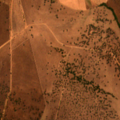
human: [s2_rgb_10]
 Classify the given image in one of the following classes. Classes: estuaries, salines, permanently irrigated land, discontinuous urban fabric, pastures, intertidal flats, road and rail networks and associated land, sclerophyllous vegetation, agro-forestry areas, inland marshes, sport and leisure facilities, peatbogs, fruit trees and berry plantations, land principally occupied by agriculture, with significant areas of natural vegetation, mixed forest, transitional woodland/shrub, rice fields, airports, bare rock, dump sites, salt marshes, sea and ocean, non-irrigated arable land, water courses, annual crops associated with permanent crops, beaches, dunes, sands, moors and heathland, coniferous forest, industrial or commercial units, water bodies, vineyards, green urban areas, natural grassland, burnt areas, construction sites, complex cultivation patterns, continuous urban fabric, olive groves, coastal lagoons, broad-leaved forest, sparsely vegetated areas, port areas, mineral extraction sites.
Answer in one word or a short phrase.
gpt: non-irrigated arable land, permanently irrigated land, pastures, agro-forestry areas